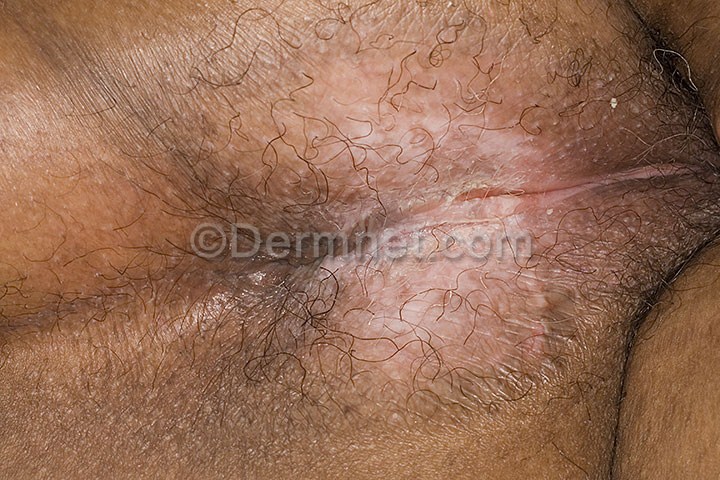
Disease: Psoriasis pictures Lichen Planus and related diseases